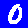
Digit: 0